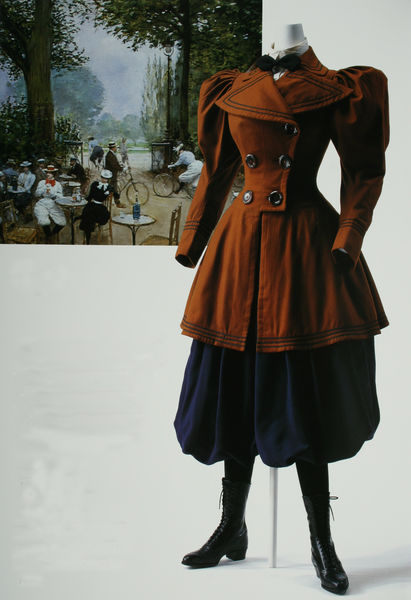
Titel: Jacke und Bloomers
Standort: Kyoto (Japan)
Institution: Kyoto Costume Institute
Schlagwörter: blau, dunkel, gemälde, weiß, bäume, frauen, impressionismus, landschaft, see, arrière plan, braun, hell, hintergrund, jahrhundertwende, kleid, schwarz, tisch, tische, dame, gürtel, park, rot, mode, rock, schleife, hose, jacke, falten, kleidung, kragen, weit, ärmel, bild, mantel, stehend, personen, saum, knopf, wald, garten, reitkostüm, taille, modell, schuhe, stab, herbst, ausflug, rand, essen, freizeit, sport, manteau, lack, knöpfe, fliege, strümpfe, spaziergang, lichtung, schnitt, stiefel, schuh, puppe, fahrrad, belle époque, siena, rötlich, korsett, ständer, femme, textil, reproduktion, arbre, paysage, rötel, europa, costume, fahrräder, biergarten, tableau, pumphose, parc, bottes, kyoto, kleiderpuppe, mannequin, sans tête, fond, schnürstiefel, hosenrock, ballonrock, abyme, alltagskleidung, ark, freizeitensemble, mede, noeud papillon, strassenkleidung, vélocypède